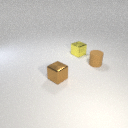
small yellow metal cube behind small brown rubber cylinder